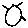
Label: sun